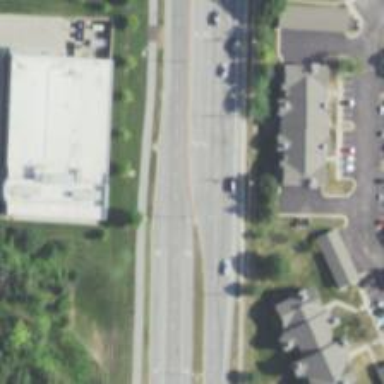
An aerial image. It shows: Dash road marking.